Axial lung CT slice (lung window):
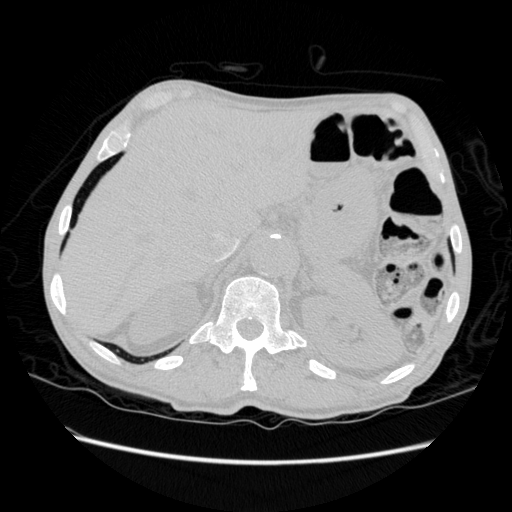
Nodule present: no